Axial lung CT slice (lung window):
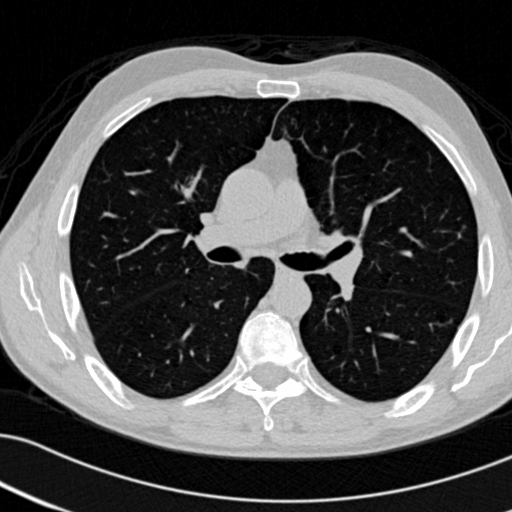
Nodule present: no